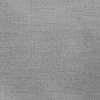
Atmospheric dust classification: dusty